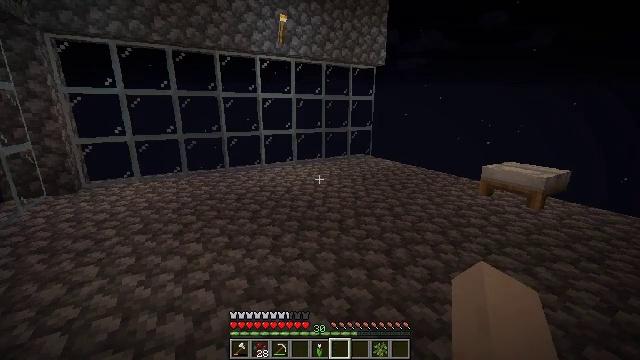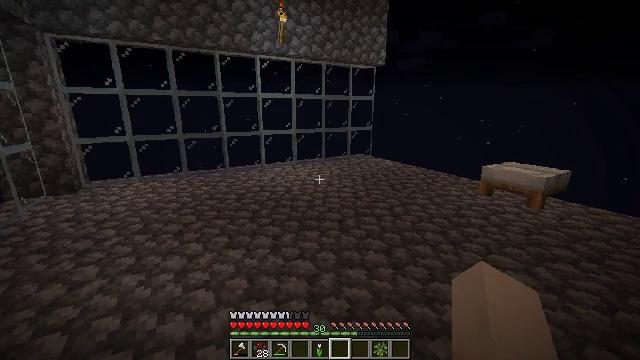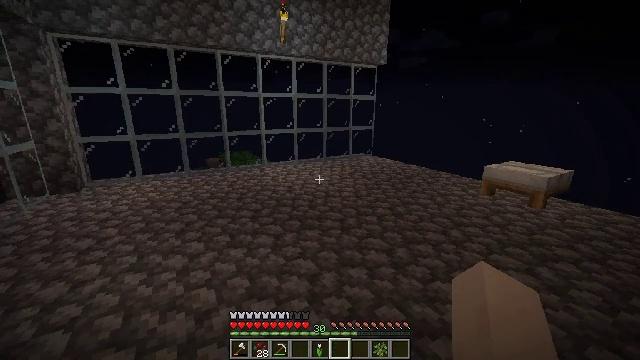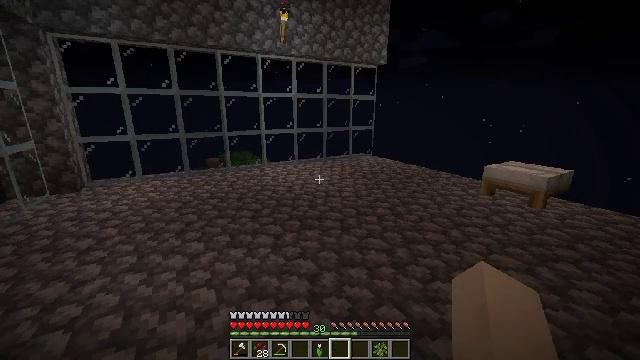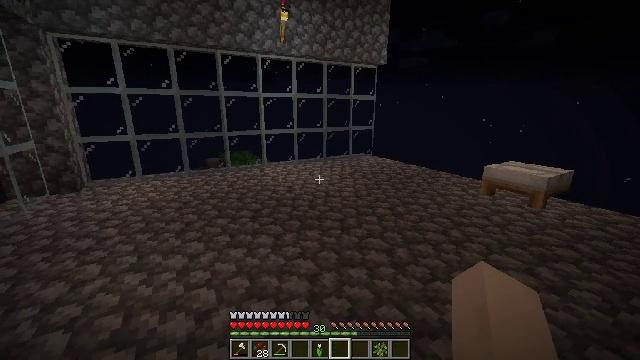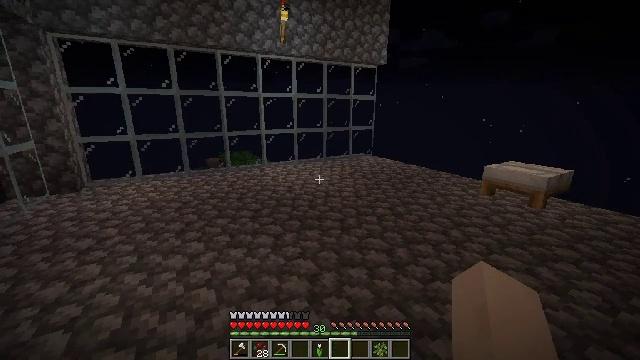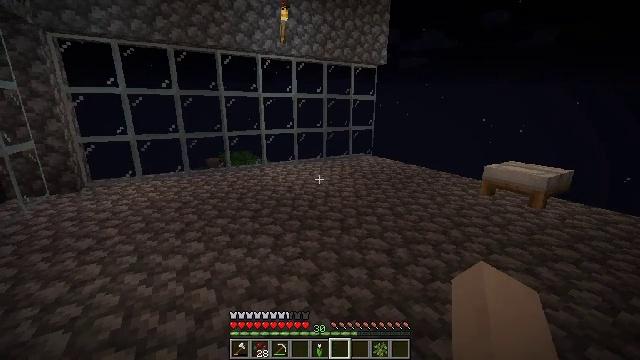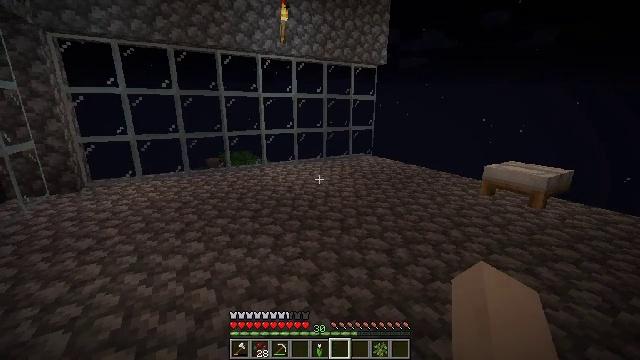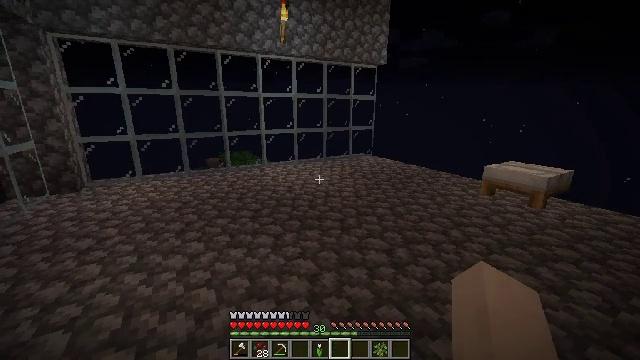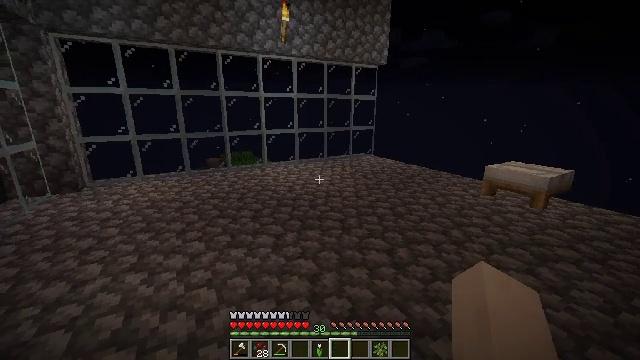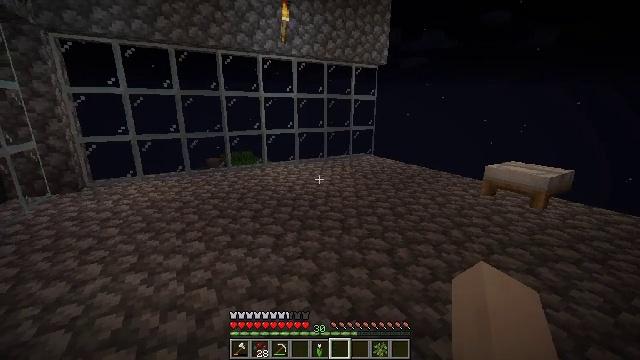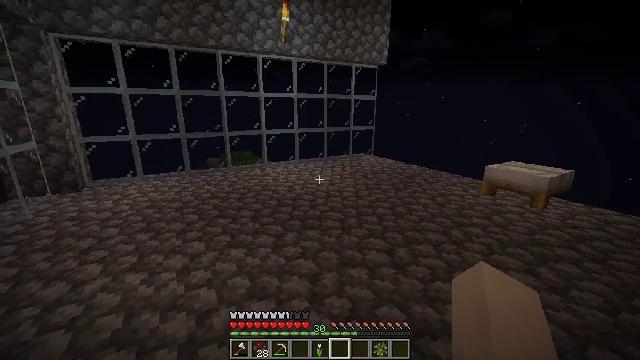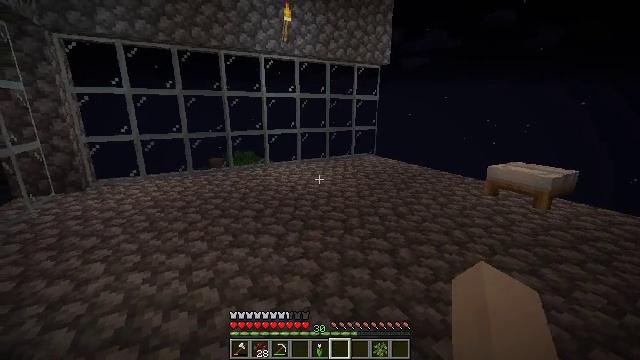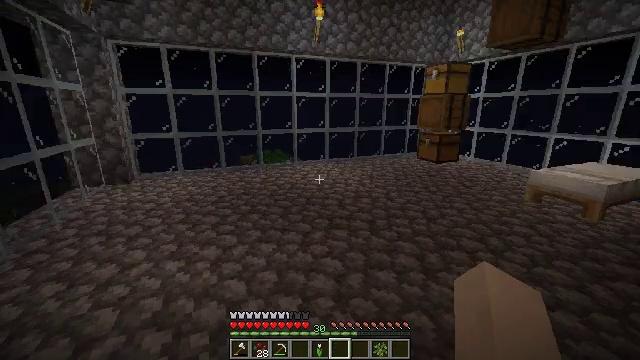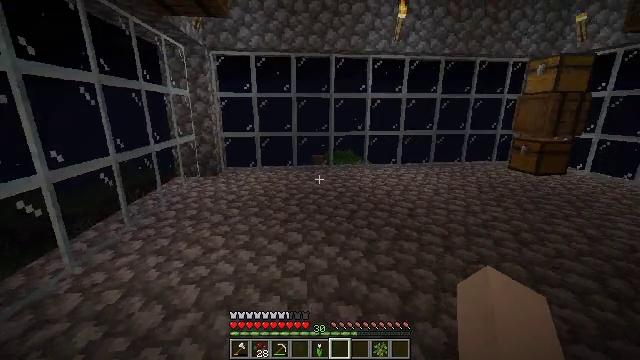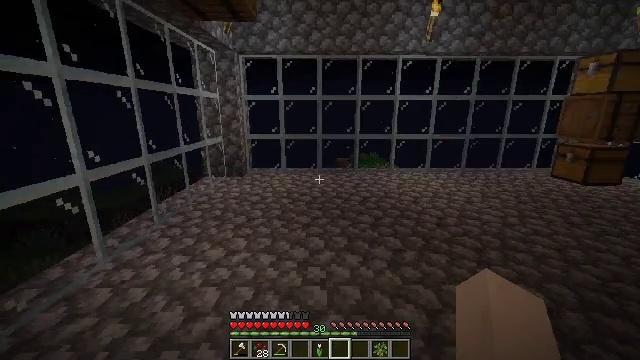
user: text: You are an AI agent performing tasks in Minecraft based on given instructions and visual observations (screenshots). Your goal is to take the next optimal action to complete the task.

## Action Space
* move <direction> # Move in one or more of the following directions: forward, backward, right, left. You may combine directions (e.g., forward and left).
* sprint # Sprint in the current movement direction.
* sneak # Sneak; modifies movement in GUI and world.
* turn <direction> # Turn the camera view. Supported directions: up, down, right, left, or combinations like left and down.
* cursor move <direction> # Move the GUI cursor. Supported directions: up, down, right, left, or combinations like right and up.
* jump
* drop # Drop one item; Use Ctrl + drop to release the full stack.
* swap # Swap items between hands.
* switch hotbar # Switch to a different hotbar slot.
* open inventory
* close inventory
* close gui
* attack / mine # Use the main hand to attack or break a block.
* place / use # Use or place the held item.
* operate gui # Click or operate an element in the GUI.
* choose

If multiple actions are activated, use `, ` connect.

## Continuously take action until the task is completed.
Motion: motion action
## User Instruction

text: Destroy the barrel to use elsewhere.
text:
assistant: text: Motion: attack / mine
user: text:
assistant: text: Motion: attack / mine
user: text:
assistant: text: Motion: attack / mine
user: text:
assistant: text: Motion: attack / mine
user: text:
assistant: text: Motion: attack / mine
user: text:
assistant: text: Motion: attack / mine
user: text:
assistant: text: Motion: attack / mine
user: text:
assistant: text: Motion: attack / mine
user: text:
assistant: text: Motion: attack / mine
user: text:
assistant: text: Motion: attack / mine
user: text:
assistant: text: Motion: attack / mine
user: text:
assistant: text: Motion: attack / mine
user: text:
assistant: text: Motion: turn left, attack / mine
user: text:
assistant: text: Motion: move forward, turn left, attack / mine
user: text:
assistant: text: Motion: move forward, turn left, attack / mine
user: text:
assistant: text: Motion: move forward, turn left, attack / mine
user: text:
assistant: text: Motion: move forward, turn left, attack / mine
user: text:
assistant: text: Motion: move forward, attack / mine
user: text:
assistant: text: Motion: move forward, attack / mine
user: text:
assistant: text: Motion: move forward, attack / mine
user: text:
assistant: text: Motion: attack / mine
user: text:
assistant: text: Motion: attack / mine
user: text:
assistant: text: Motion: attack / mine
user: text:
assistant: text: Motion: turn left, attack / mine
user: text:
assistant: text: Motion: turn right, attack / mine
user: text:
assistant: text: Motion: move forward, turn right, attack / mine
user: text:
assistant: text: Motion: move forward, turn right, attack / mine
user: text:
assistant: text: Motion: move forward, turn right, attack / mine
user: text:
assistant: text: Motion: move forward, turn right, attack / mine
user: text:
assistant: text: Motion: move forward, attack / mine